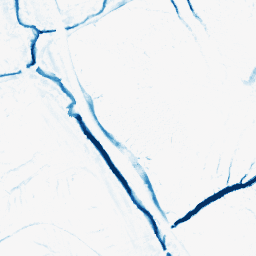
Category: morphological
Decomposition family: morphological
Decomposition parameters: operation: closing
size: 5
Upsampling method: quintic
Upsampling parameters: scale: 8
Upsampling scale: 8